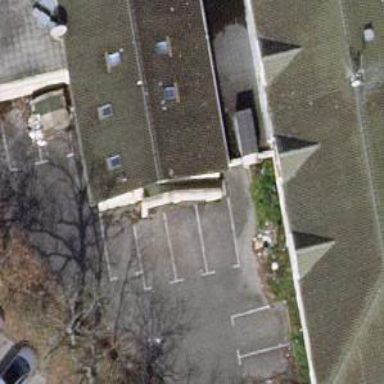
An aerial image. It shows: Motel building.